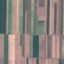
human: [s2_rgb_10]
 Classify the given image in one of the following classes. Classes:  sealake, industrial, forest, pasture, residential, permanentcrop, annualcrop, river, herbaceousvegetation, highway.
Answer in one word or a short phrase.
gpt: AnnualCrop